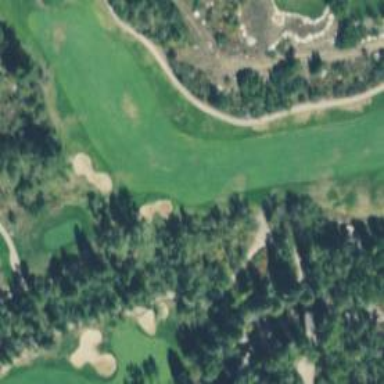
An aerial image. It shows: View of golf hole.